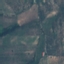
Land use / land cover: PermanentCrop